Interaction volume radius: 10 \u00c5
Interaction volume height: 20 \u00c5
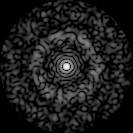
Disorder parameter: 0.8208